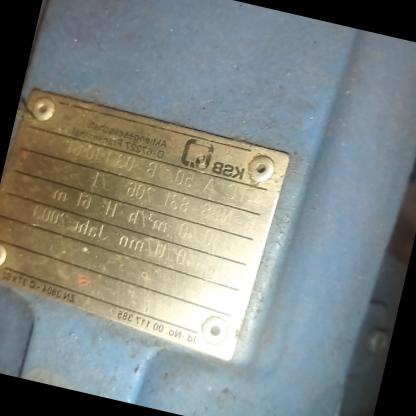
Klasa: tabliczka-znamionowa